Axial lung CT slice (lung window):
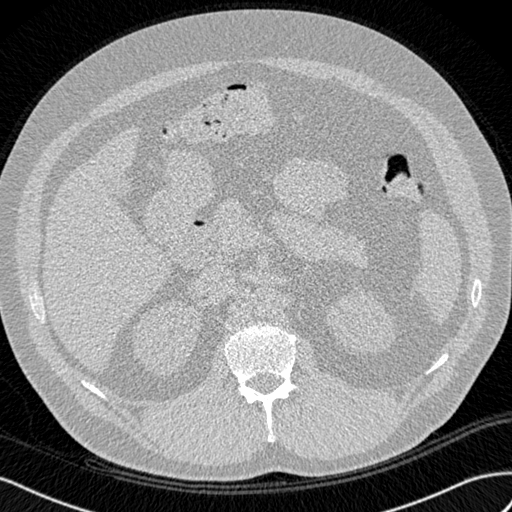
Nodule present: no